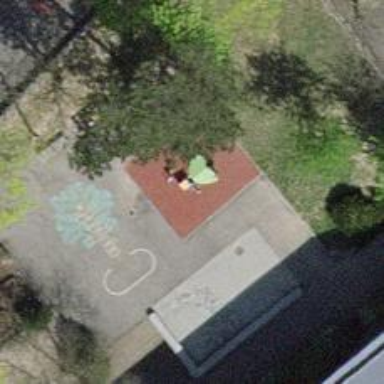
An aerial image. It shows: Playground area for leisure activities on the land.